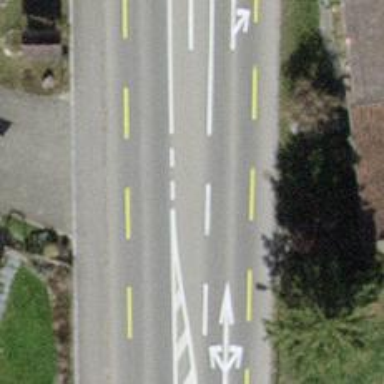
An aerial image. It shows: Secondary road with separate cycle lane and sidewalk.